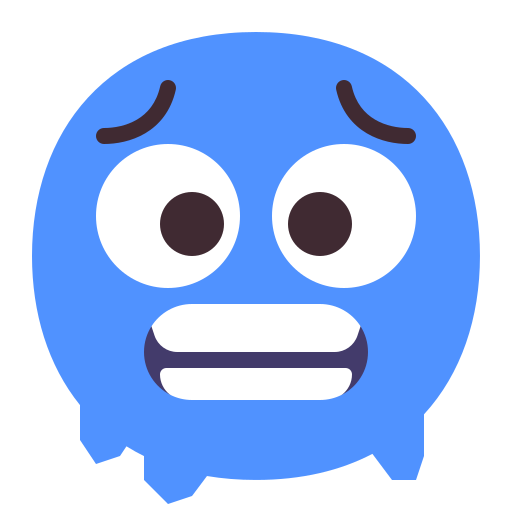
cold face flat